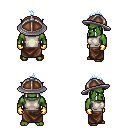
a pixel art fantasy rpg character, male body template, orc, green skin, white sleeveless shirt, robe skirt, white cyan mohawk hairstyle, chain helm, gold gloves, four views (front, back, left, right), 2x2 character sprite sheet, small pixel art, hard edges, no anti-aliasing